Brain MRI, t1w sequence, axial 2D slice.
Patient: age 29, sex M, weight 95 kg, height 1.95 m
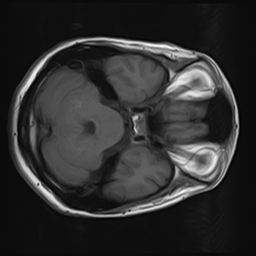